Aerial crown-view tile of a tropical tree (Barro Colorado Island, Panama), acquired 20250616:
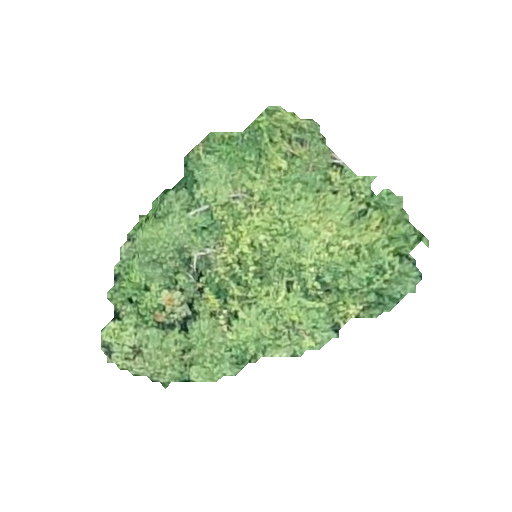
Species: Protium stevensonii
GBIF accepted scientific name: Tetragastris panamensis
Crown area: 83.431 m²